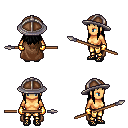
a pixel art fantasy rpg character, female body template, human, tanned skin, brown cape, gold greaves, black unkempt hairstyle, chain helm, gold gloves, ghillies, spear, four views (front, back, left, right), 2x2 character sprite sheet, small pixel art, hard edges, no anti-aliasing